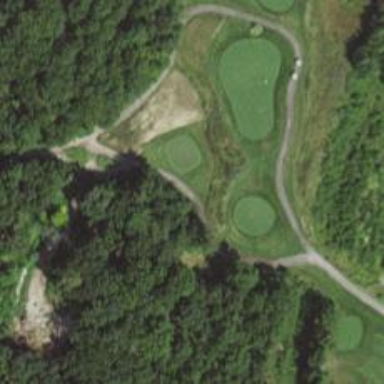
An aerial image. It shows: Golf cartpath that is also road path.